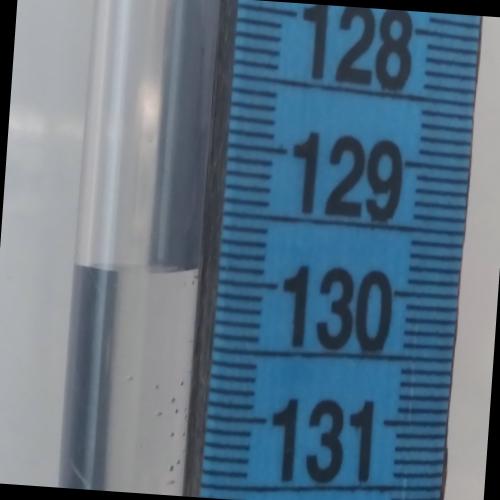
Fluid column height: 129.9 cm